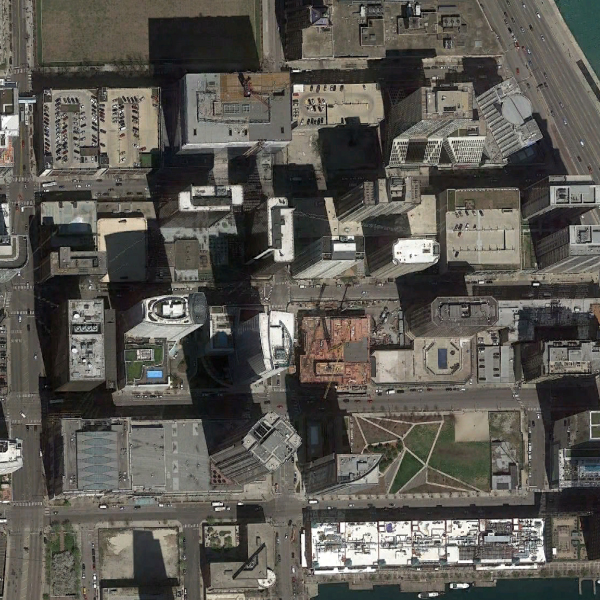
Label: Commercial